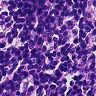
Metastatic tissue present: no